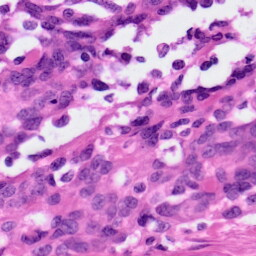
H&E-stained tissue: Ovarian